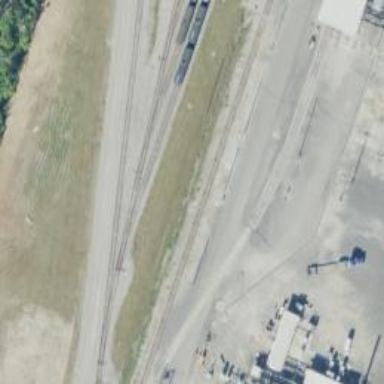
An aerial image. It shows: Railway yard.